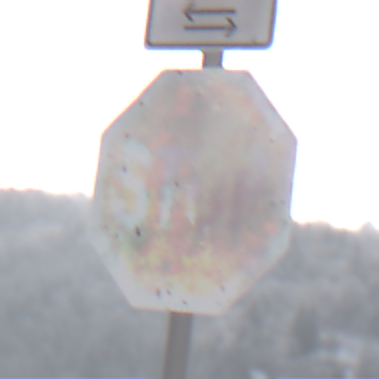
Verkehrszeichen: Stop
Zusatzzeichen oben: RichtungsangabeDurchPfeile9
Umgebung: Outdoor, Nature
Tageszeit: MorningAfternoon
Wetter: PartlyCloudy
Licht: Natural
Jahreszeit: Winter
Kontrast: HighContrast